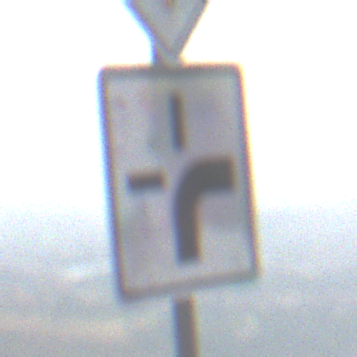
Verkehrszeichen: VerlaufVorfahrtsstrasse3
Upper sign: Vorfahrtsstrasse
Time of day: Midday
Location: Outdoor (Nature)
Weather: PartlyCloudy
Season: NotSpecified
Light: Natural